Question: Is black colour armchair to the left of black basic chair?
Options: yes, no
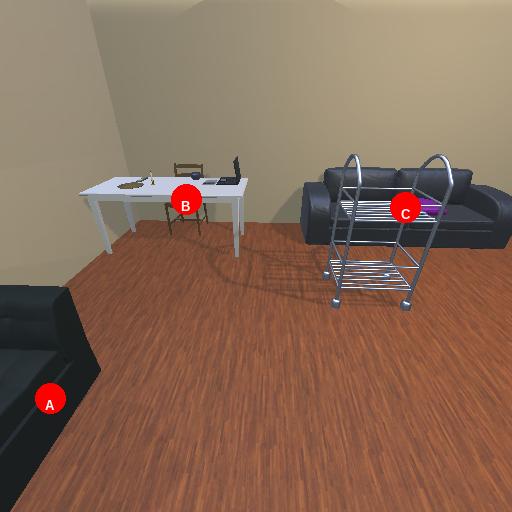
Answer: yes